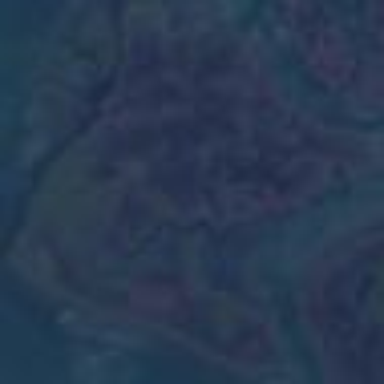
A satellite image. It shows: Coastline with mangrove wetlands.